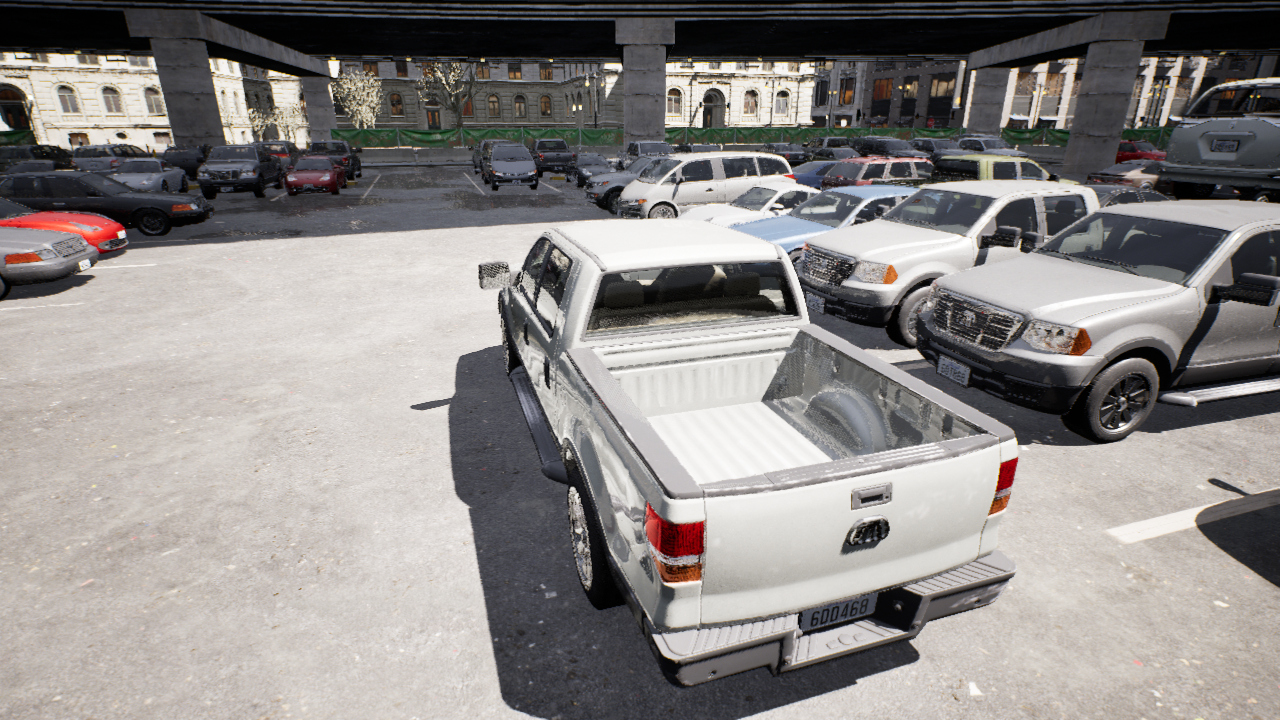
Venue: arterial
Lighting: clear day
Vehicle rig: pickup